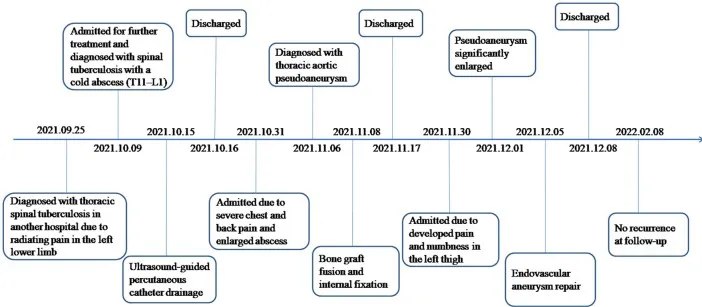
A timeline showed the progress of the disease and the patient's treatment and follow-up.
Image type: chart (chart)